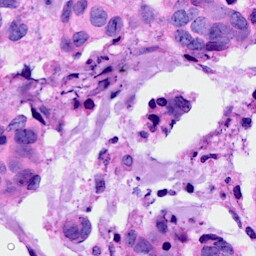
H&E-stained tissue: Breast